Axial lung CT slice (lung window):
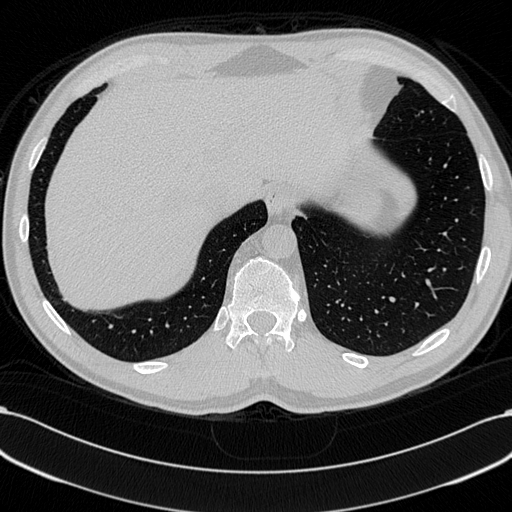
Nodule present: no